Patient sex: M
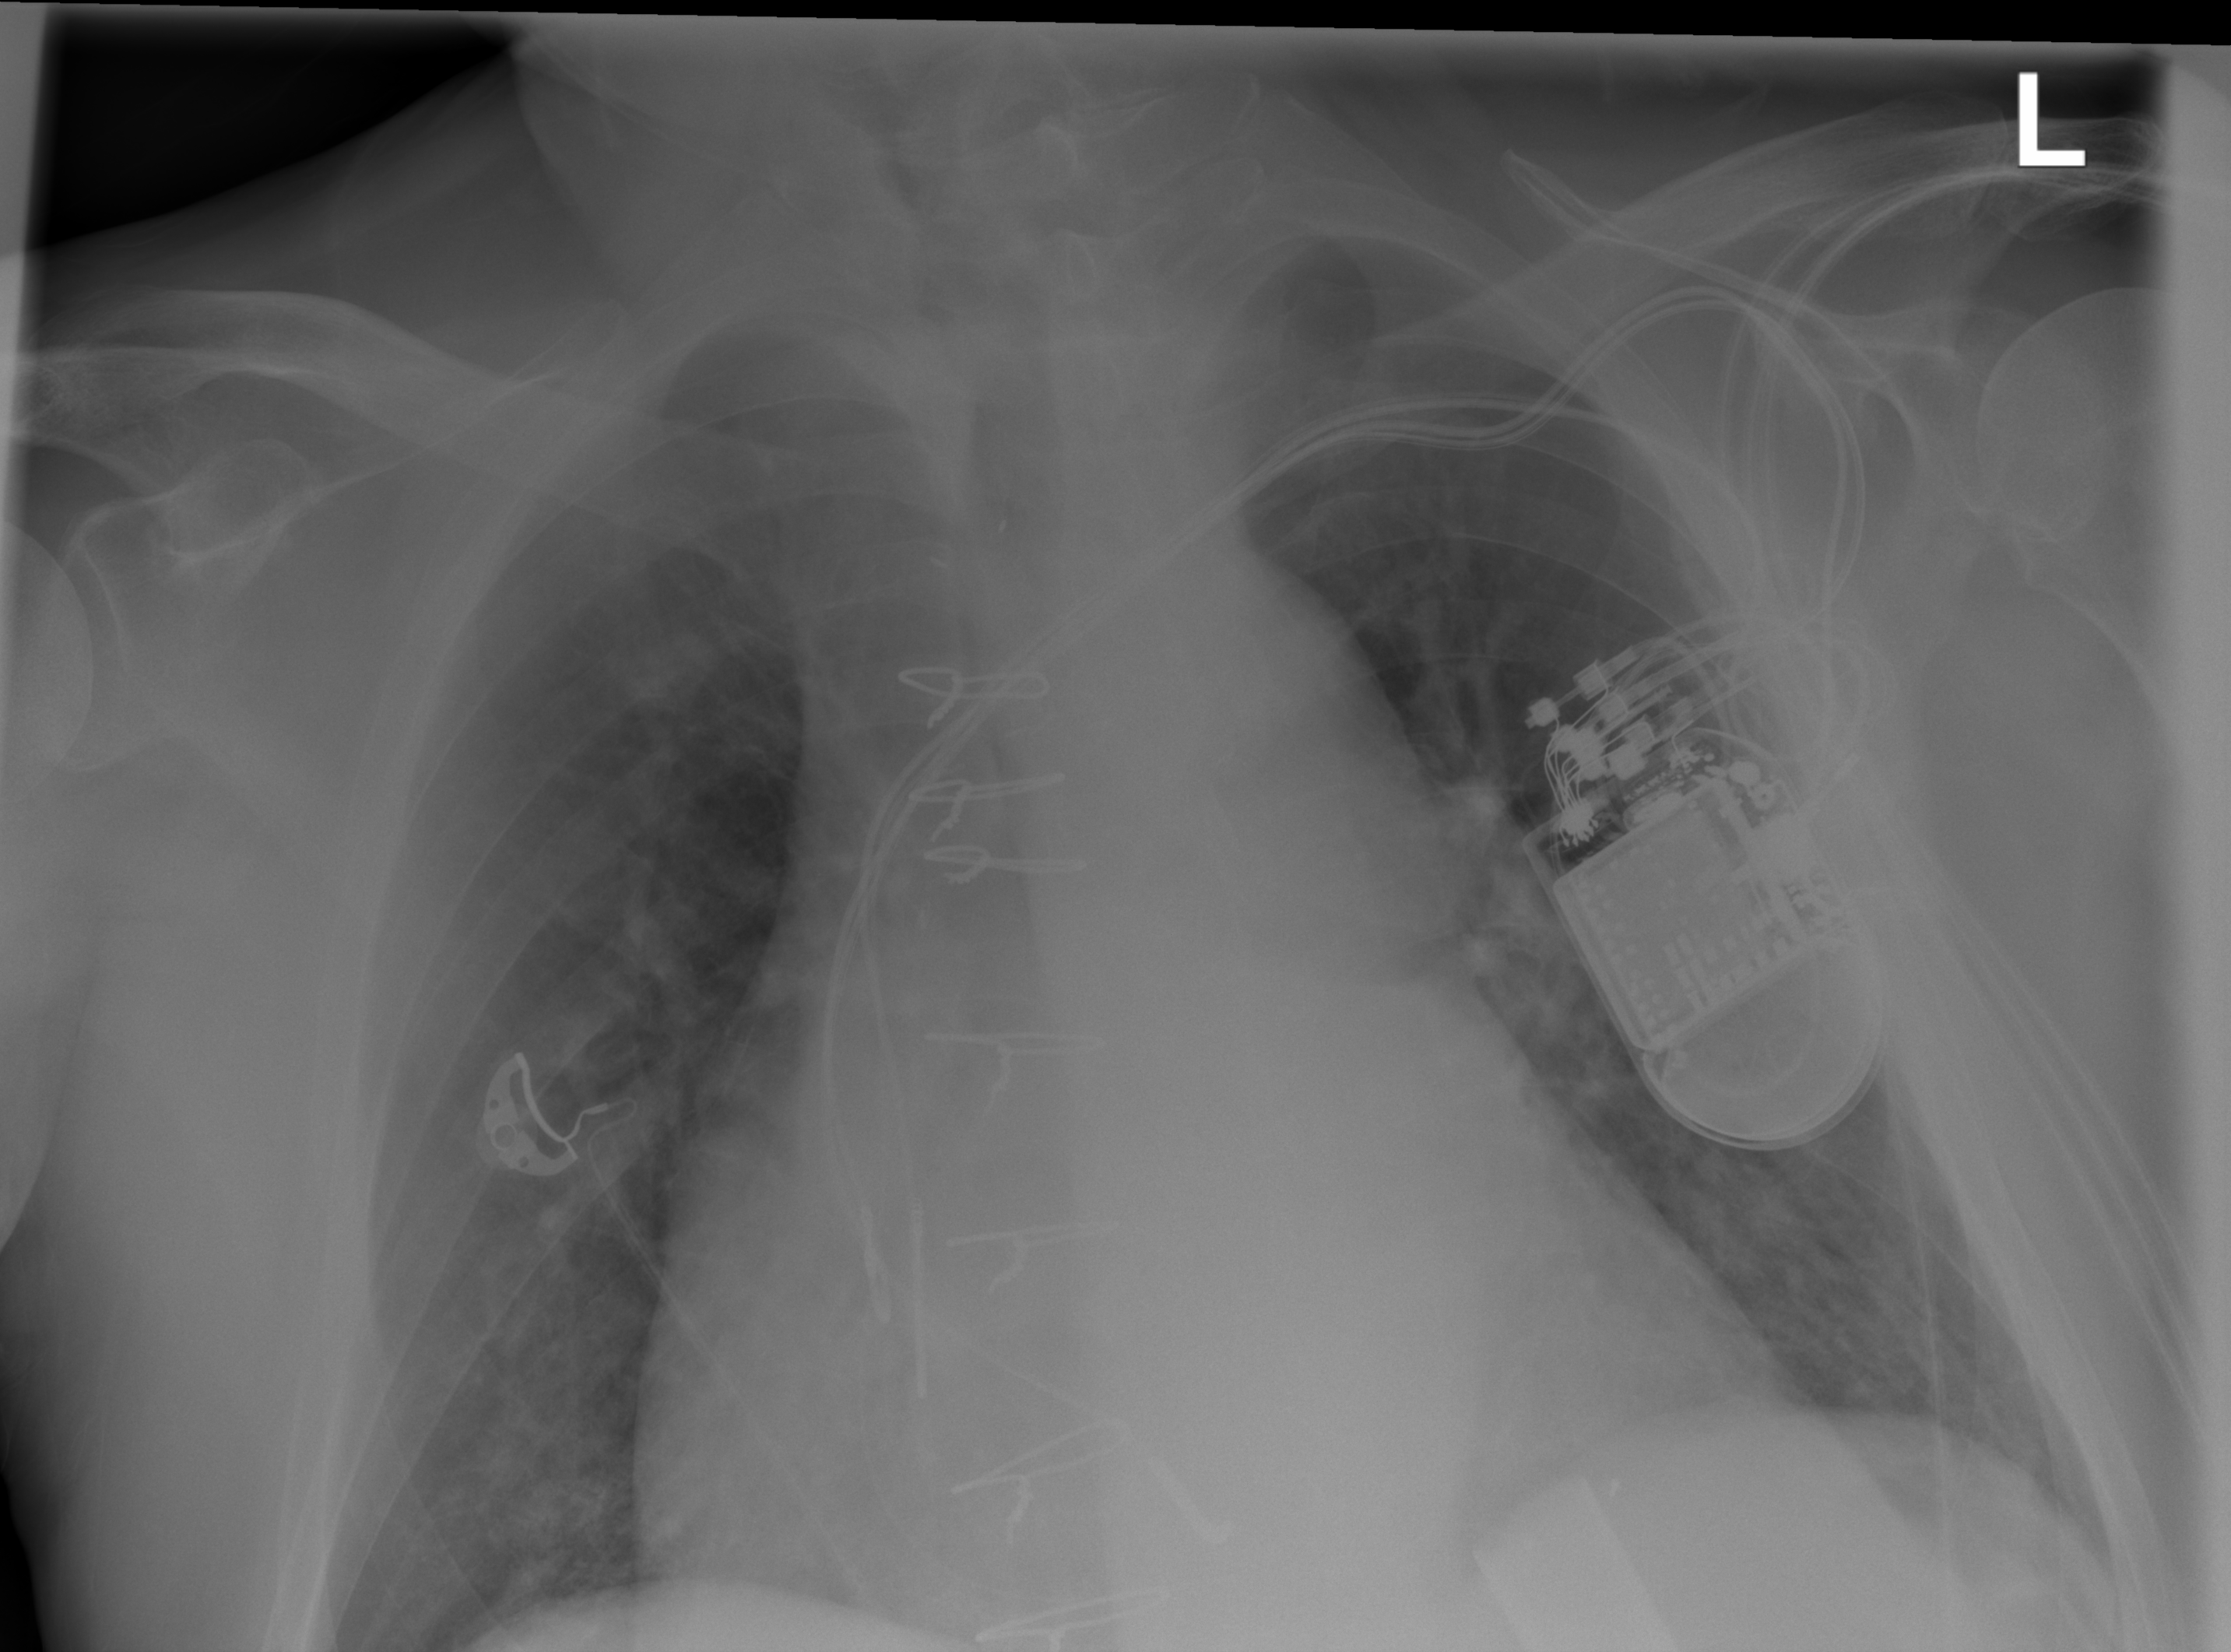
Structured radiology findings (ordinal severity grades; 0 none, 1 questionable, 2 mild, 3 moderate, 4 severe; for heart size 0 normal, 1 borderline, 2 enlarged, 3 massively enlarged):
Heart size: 2
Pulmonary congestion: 2
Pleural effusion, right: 0
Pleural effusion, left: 2
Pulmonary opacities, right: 2
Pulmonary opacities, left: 0
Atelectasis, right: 0
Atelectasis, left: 2